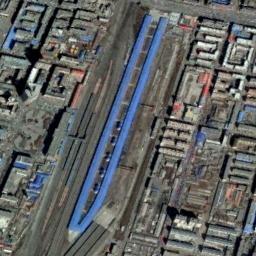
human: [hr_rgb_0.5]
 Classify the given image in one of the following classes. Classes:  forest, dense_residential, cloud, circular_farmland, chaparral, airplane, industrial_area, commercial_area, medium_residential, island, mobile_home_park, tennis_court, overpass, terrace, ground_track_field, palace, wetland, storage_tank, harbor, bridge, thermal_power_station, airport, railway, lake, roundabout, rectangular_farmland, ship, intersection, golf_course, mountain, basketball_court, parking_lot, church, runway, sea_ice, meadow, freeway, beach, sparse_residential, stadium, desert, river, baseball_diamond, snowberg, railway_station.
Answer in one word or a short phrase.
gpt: railway_station